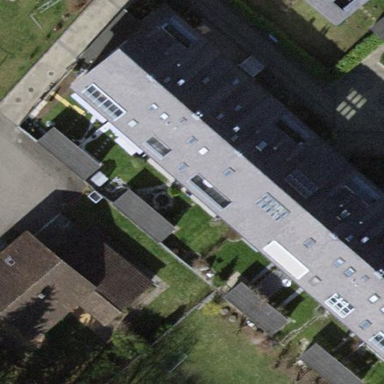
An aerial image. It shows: Terrace building.